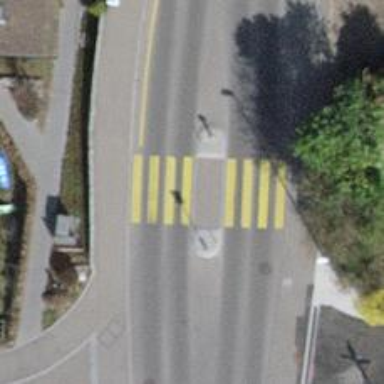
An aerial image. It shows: Kerb barrier.